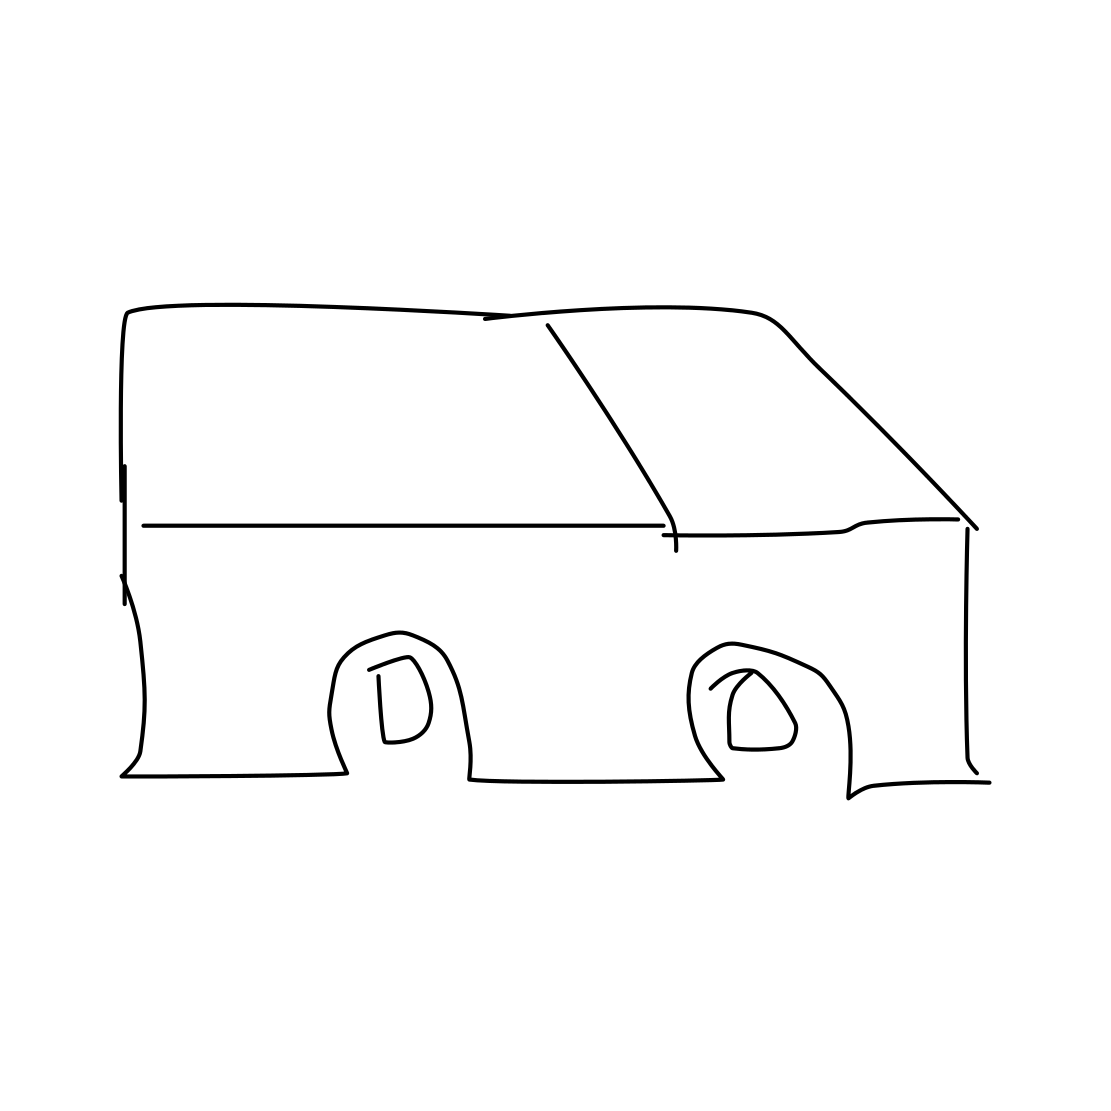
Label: suv